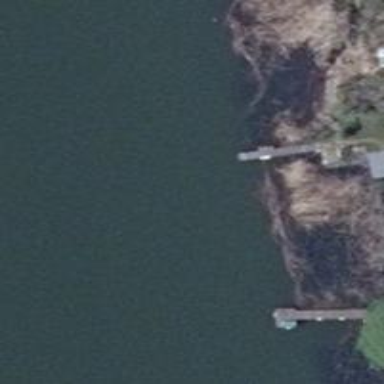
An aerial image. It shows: Man-made pier.